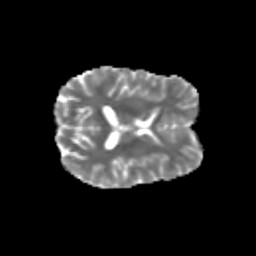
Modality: MD
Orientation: axial
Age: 28
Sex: female
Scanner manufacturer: siemens
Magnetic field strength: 3 T
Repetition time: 3.5 s
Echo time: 0.125 s